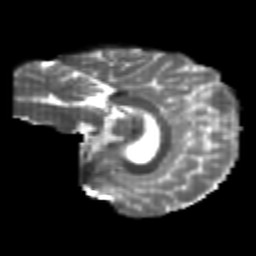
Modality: T2w
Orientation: sagittal
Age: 26
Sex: female
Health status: healthy
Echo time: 0.074 s